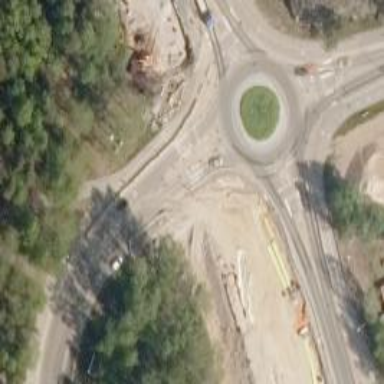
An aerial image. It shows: Crossing on asphalt cycleway.